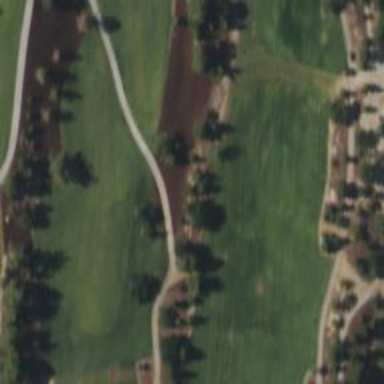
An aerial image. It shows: Golf cartpath that is also road path.